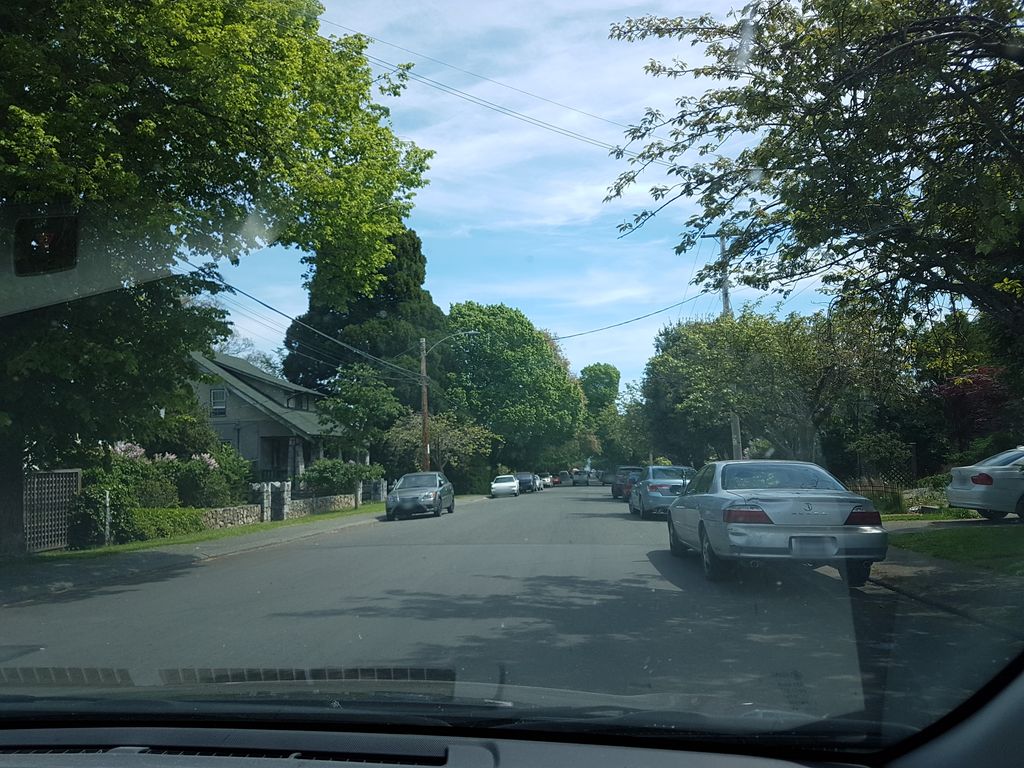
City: victoria